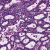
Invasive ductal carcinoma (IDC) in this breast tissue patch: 1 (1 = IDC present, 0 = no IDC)